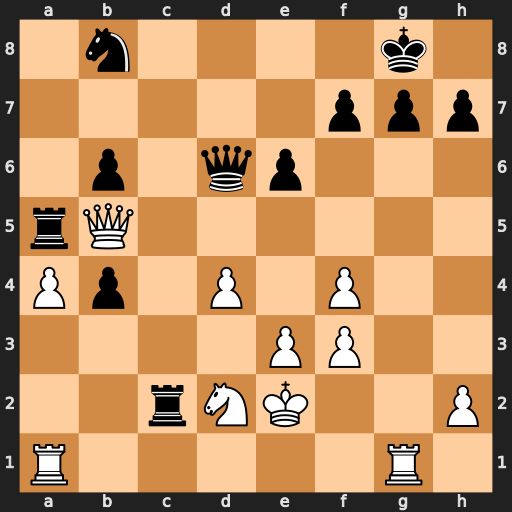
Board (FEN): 1n4k1/5ppp/1p1qp3/rQ6/Pp1P1P2/4PP2/2rNK2P/R5R1
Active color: w
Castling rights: -
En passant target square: -
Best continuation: Qe8+ Qf8 Rxg7+ Kxg7 Rg1+ Kf6 Qxf8